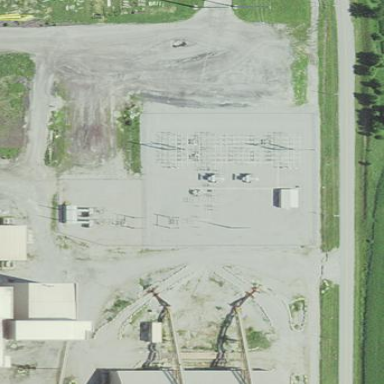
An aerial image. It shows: Power substation.